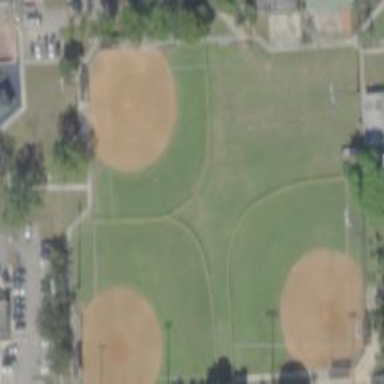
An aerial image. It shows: Baseball pitch for leisure land.